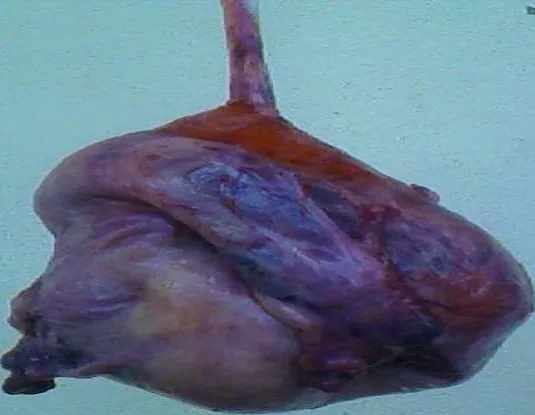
Uterus dangling from still attached placenta and umbilical cord.
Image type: pathology (h&e)